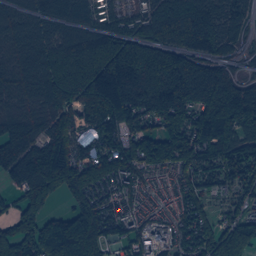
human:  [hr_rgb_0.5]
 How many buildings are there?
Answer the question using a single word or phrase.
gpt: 2261

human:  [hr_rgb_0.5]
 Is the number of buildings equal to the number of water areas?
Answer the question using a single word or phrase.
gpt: no

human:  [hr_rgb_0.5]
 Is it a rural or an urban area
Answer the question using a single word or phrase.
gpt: urban

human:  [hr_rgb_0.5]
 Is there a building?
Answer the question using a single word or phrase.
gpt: yes

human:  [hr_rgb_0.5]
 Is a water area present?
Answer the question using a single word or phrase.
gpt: yes

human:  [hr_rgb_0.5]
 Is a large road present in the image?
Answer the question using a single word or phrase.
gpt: no

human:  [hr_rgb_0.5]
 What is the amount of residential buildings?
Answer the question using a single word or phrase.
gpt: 2227

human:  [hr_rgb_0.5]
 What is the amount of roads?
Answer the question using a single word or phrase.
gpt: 1080

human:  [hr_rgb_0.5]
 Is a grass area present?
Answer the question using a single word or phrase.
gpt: yes

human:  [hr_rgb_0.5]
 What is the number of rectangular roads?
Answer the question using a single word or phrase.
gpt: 0

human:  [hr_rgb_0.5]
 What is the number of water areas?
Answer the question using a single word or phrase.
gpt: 38

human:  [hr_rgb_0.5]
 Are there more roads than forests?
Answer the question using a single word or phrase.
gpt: yes

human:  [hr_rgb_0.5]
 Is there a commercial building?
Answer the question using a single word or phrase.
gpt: yes

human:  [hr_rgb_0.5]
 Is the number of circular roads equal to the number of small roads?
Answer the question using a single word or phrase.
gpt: no

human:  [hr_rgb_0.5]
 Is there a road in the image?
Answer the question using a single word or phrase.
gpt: yes

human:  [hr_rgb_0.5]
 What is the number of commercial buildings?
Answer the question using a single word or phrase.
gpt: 17

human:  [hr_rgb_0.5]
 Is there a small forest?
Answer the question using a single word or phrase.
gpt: yes

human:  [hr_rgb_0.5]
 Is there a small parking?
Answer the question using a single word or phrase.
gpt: yes

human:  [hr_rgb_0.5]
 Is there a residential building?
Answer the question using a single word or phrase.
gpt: yes

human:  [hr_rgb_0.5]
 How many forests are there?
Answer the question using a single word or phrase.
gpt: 406

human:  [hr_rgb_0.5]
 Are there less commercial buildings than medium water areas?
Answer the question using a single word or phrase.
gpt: no

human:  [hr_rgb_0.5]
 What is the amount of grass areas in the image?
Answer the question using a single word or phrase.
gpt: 172

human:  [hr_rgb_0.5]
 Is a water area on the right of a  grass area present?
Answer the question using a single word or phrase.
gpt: yes

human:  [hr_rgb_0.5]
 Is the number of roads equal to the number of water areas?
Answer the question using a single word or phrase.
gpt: no

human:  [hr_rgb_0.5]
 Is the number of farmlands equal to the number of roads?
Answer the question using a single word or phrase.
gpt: no

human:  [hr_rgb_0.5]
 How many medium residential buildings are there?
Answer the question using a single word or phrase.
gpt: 13

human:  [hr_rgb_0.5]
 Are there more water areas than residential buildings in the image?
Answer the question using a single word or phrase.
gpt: no

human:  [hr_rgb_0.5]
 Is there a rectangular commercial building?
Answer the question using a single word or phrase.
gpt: yes

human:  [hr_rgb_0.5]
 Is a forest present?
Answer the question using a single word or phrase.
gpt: yes

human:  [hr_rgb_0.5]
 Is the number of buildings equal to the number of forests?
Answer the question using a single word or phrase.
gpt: no

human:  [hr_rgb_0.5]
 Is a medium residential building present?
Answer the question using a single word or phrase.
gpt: yes

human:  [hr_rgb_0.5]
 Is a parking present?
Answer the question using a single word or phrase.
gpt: yes

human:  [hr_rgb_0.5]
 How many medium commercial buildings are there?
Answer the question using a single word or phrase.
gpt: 2

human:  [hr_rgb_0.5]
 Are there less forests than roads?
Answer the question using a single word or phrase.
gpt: yes

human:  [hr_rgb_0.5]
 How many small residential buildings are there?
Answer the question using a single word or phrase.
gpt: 2210

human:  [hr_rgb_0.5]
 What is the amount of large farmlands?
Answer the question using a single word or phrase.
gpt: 6

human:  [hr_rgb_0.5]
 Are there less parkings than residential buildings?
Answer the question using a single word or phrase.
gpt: yes

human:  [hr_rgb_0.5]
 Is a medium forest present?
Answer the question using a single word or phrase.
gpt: yes

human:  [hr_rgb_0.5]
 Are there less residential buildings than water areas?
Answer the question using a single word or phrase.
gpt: no

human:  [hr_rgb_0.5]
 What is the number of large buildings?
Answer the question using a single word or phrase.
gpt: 4

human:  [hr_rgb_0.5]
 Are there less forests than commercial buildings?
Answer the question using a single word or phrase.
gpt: no

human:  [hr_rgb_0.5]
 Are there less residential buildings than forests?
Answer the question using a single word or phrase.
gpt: no

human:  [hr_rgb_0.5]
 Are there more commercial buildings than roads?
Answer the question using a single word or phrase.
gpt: no

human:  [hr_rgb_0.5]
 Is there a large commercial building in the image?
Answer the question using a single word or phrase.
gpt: no

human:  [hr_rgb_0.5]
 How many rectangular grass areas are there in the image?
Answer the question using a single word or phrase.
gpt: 38

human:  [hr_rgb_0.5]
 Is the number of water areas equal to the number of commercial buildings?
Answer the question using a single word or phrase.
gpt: no

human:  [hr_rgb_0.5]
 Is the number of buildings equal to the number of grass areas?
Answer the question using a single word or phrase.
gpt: no

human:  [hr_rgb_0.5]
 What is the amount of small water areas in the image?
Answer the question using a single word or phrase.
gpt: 31

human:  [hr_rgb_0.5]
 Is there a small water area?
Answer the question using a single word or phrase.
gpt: yes

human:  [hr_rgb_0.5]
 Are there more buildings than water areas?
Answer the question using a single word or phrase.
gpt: yes

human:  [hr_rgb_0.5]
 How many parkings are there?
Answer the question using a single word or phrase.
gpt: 32

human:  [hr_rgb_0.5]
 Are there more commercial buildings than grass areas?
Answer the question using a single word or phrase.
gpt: yes

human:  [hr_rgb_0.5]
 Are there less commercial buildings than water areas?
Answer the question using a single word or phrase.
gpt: yes

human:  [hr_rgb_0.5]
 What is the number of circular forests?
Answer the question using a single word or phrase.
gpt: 1

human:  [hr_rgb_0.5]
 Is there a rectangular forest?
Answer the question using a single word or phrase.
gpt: yes

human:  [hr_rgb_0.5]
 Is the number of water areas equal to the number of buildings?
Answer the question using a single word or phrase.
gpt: no

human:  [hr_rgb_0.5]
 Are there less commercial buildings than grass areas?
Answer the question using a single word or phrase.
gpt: yes

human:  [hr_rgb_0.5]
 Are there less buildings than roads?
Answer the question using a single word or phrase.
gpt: no

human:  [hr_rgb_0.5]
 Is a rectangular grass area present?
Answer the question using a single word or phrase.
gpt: yes

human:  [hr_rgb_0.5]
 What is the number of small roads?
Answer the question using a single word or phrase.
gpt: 1080

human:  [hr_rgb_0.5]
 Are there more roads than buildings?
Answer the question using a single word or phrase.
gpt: no

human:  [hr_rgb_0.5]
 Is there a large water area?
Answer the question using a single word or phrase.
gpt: no

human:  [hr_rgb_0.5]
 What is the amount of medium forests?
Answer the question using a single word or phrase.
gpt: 102

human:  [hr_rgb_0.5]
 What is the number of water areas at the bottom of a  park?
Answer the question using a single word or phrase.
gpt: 18